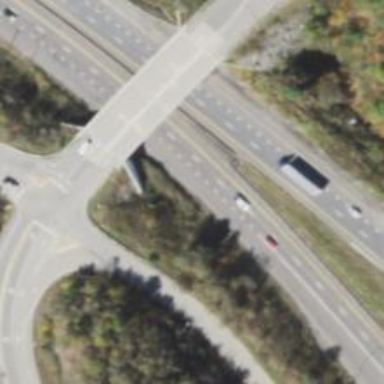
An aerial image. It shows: Motorway junction with expressway.